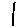
Label: line